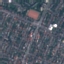
Label: Residential